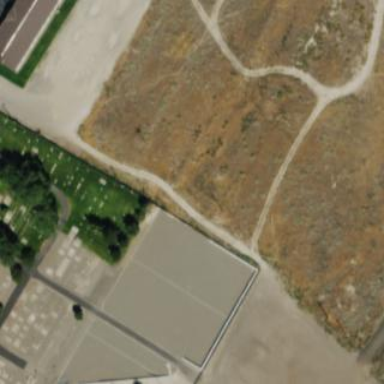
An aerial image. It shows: Cemetery.